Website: crate-barrel
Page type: billing-address
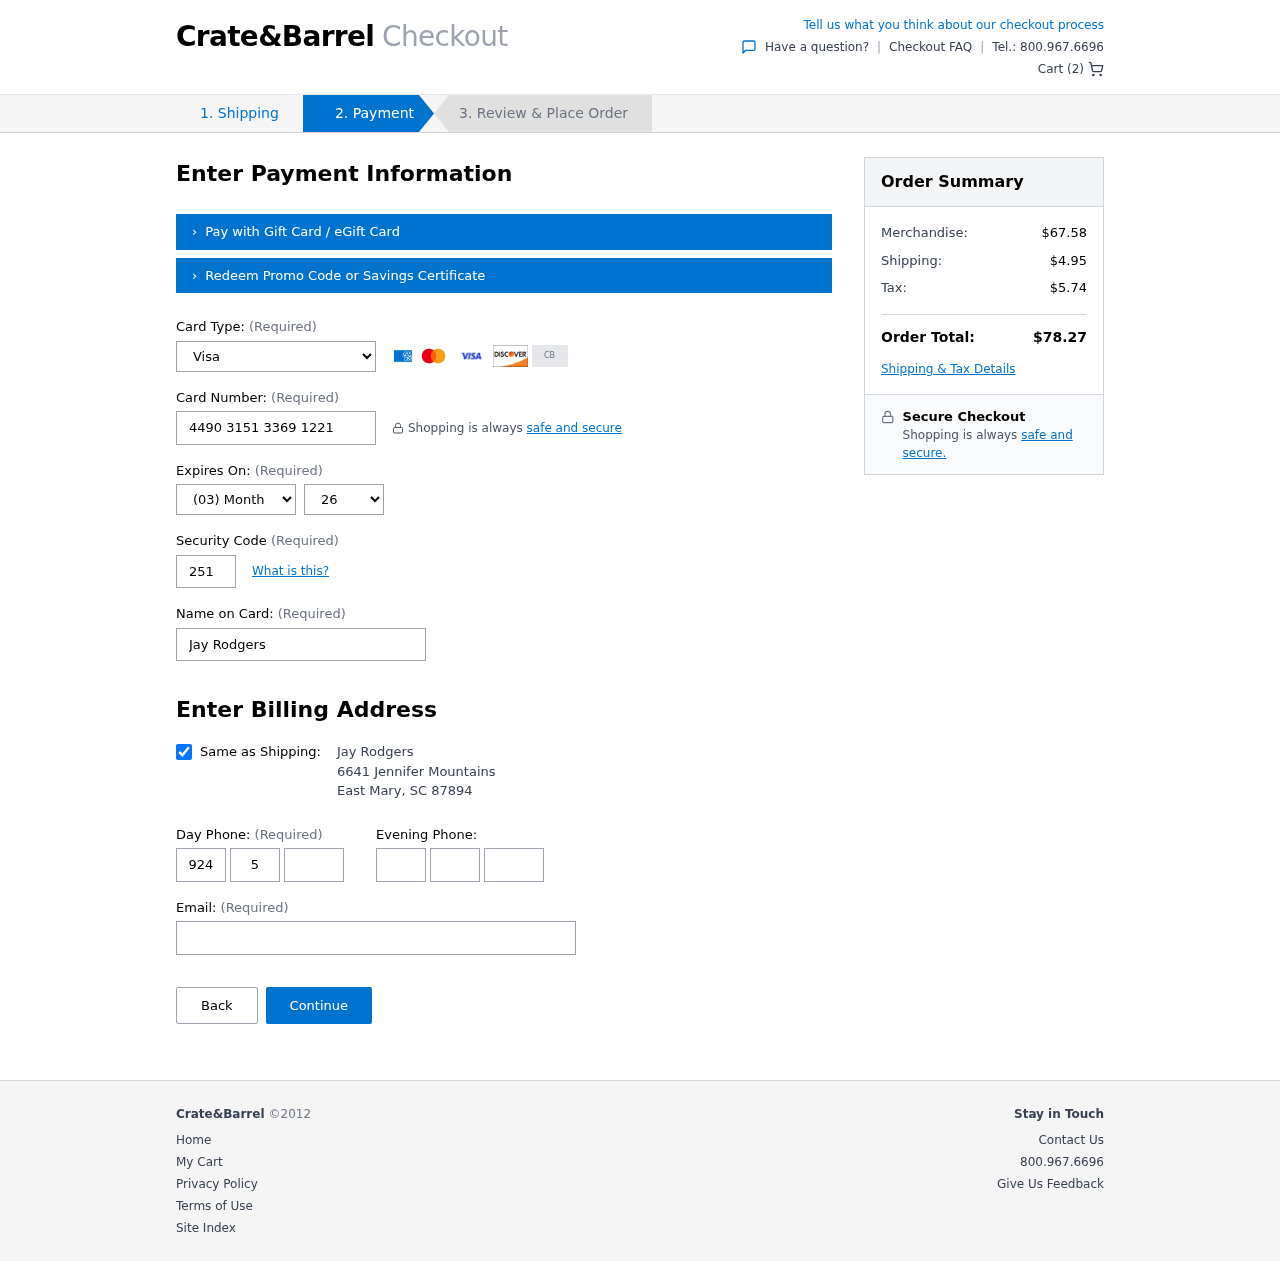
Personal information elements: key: PII_CARD_CVV
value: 251
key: PII_CARD_EXPIRY_MONTH
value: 03
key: PII_CARD_EXPIRY_YEAR
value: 26
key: PII_CARD_NUMBER
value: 4490 3151 3369 1221
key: PII_CARD_TYPE
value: Visa
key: PII_CITY
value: East Mary
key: PII_EMAIL
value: jay.rodgers@hotmail.com
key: PII_FULLNAME
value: Jay Rodgers
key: PII_PHONE_ALT_AREA
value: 715
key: PII_PHONE_ALT_PREFIX
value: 246
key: PII_PHONE_ALT_SUFFIX
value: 3414
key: PII_PHONE_AREA
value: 924
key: PII_PHONE_PREFIX
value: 527
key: PII_PHONE_SUFFIX
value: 3367
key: PII_POSTCODE
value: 87894
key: PII_STATE_ABBR
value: SC
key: PII_STREET
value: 6641 Jennifer Mountains
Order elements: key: ORDER_NUM_ITEMS
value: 2
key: ORDER_SUBTOTAL
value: $67.58
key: ORDER_SHIPPING_COST
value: $4.95
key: ORDER_TAX
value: $5.74
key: ORDER_TOTAL
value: $78.27